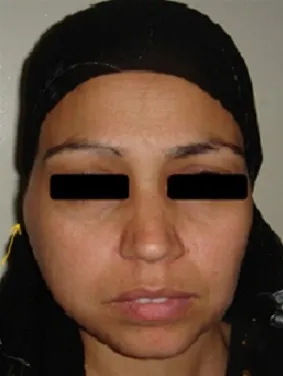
Mild preauricular swelling on the right side.
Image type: medical_photograph (oral_photograph)